Question: I want to show a notification for a message in my app. In previous versions of Android everything is ok, but in Lollipop the notification background is white.
I used this XML code for my notification layout in 'layout_message_notification.xml':
'''
<?xml version="1.0" encoding="utf-8"?>
<LinearLayout xmlns:android="http://schemas.android.com/apk/res/android"
android:id="@+id/layout_messageNotification"
android:orientation="horizontal"
android:layout_width="match_parent"
android:layout_height="match_parent"
android:background="@android:color/transparent">
<LinearLayout
android:layout_width="0dp"
android:layout_weight=".2"
android:layout_height="wrap_content"
android:background="@android:color/transparent">
<ImageView
android:layout_width="fill_parent"
android:layout_height="wrap_content"
android:scaleType="fitCenter"
android:src="@drawable/message_icon"/>
</LinearLayout>
<LinearLayout
android:layout_width="0dp"
android:layout_weight=".8"
android:layout_height="wrap_content"
android:background="@android:color/transparent">
<TextView
android:id="@+id/textView_notification_title"
android:layout_width="fill_parent"
android:layout_height="fill_parent"
android:gravity="right|center_vertical"
android:layout_margin="15dp"/>
</LinearLayout>
</LinearLayout>
'''
My notification in lollipop is shown like this:

How can I make the notification background dark or transparent, like in previous versions of Android?
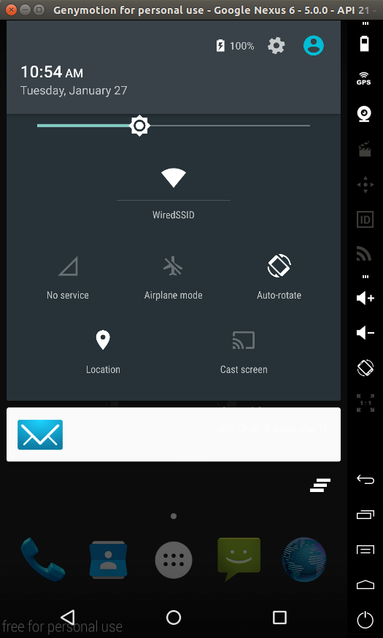
Answer: This answer describes a method of changing of notification background color.
Pay attention: this is an ; it is based on reflection and may be broken on custom firmwares; it is applicable to Android Lollipop and Marshmallow versions only; it on Android N and higher versions. I would recommend to stick with the default color unless you have a serious reason to avoid it.
There is no legal way to set a background color for the custom notification. Google decided that notifications must be white or light gray depending on its priority according to . However, Google also made two exceptions to this rule:
1. Notifications for older applications are displayed with black background;
2. Notifications created with MediaStyle can be of ANY color.
As a result of the second exception, such limitation looks illogical and unreasoned, and that is the only possible excuse why you still want to use a custom color instead of the one that is recommended (or forced?) by Google.
Lets look into 'BaseStatusBar' to see how this limitation is imposed. The only place where the background color for the notification is calculated is <URL>.
First branch of the 'if' statement is for legacy applications. The only way to get here is to set the target SDK of your application below 'Build.VERSION_CODES.LOLLIPOP'. The background will be turned black in this case.
We are interested in the 'entry.row.setTintColor' statement. To reach it, several checks should be passed, including the one contained within <URL>. Here they are:
1. The notification must contain both regular and big views.
2. The top level layout in both views must have com.android.internal.R.id.status_bar_latest_event_content as its ID.
3. The big layout must contain a widget with com.android.internal.R.id.media_actions as its ID.
The most problematic are IDs as long as they are declared in the internal resources and cannot be accessed from the application's layout XML.
The second problem is that the 'RemoteViews' used in the notification is just an ID of the layout resource within the application and cannot be constructed in the code. As a result, we cannot add layouts with IDs required to pass all the checks mentioned above.
However, Google added the 'addView' and 'removeAllViews' methods into 'RemoteViews' for their needs (they are used in the 'MediaStyle' notification) and forgot to make them private.
So, the final idea is simple:
- - 'removeAllViews'- 'addView'- 'media_actions'
Drawbacks:
- -
Our custom big view must contain 'FrameLayout' with 'android.R.id.empty' as its ID. Actually, any ID may be used here, just make sure that you reference the same ID in code (see below).
'''
// We need theese ids to use internal Android resources
int topId = Resources.getSystem().getIdentifier("status_bar_latest_event_content", "id", "android");
int topBigLayout = Resources.getSystem().getIdentifier("notification_template_material_big_media_narrow", "layout", "android");
int topSmallLayout = Resources.getSystem().getIdentifier("notification_template_material_media", "layout", "android");
RemoteViews viewSmall = ...; // Create our custom view here
RemoteViews viewBig = ...; // Create our custom big view here
// This is invisible inner view - to have media_actions in hierarchy
RemoteViews innerTopView = new RemoteViews("android", topBigLayout);
viewBig.addView(android.R.id.empty, innerTopView);
// This should be on top - we need status_bar_latest_event_content as top layout
RemoteViews topBigView = new RemoteViews("android", topBigLayout);
topBigView.removeAllViews(topId);
topBigView.addView(topId, viewBig);
// This should be on top - we need status_bar_latest_event_content as top layout
RemoteViews topSmallView = new RemoteViews("android", topSmallLayout);
topSmallView.removeAllViews(topId);
topSmallView.addView(topId, viewSmall);
Notification.Builder builder = new Notification.Builder(this);
builder.setSmallIcon(R.drawable.ic_notification)
.setTicker("Some text")
.setColor(0xff000000) // The desired color!
.setContent(topSmallView);
Notification n = builder.build();
n.bigContentView = topBigView;
// Use our notification "n" here as usual
'''
It is possible to use another layout instead of 'notification_template_material_big_media_narrow' on the top level to manipulate the height of the big view. Search for appropriate one <URL> among notification_template_xxx.xml files. But do not forget about putting 'media_actions' into hierarchy.